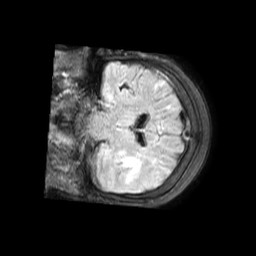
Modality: FLAIR
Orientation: coronal
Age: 46
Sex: female
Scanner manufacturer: philips
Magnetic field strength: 1.5 T
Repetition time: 6 s
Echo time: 0.09934 s